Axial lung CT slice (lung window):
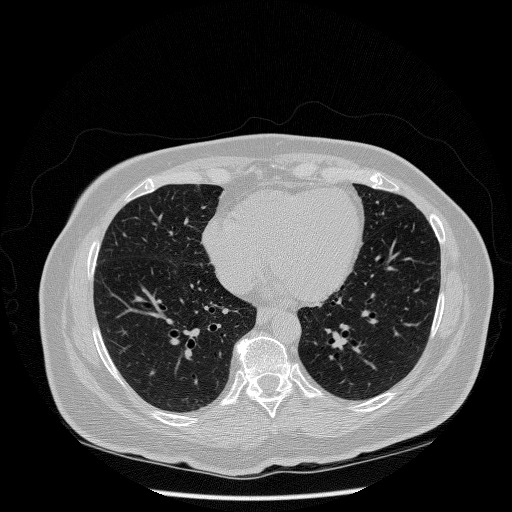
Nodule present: no